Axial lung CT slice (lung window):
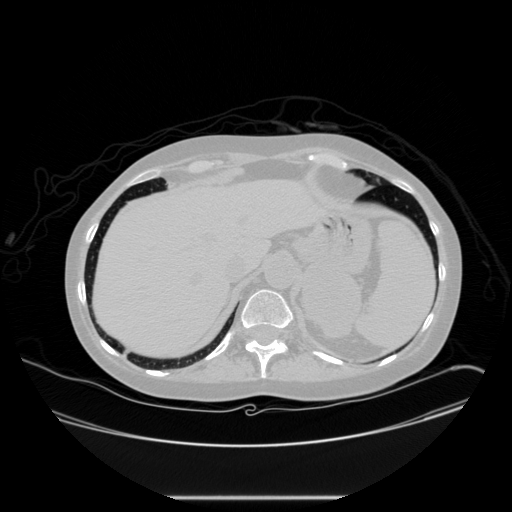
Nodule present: no